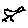
Label: bird